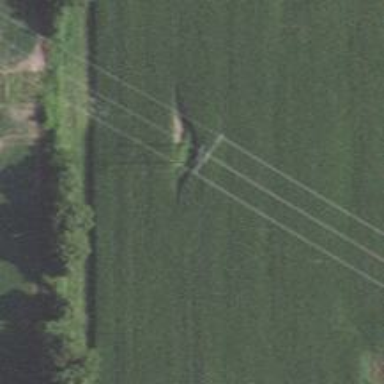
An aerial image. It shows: Power tower.